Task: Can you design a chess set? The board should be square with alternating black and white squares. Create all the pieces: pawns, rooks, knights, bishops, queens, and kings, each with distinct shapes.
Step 3365:
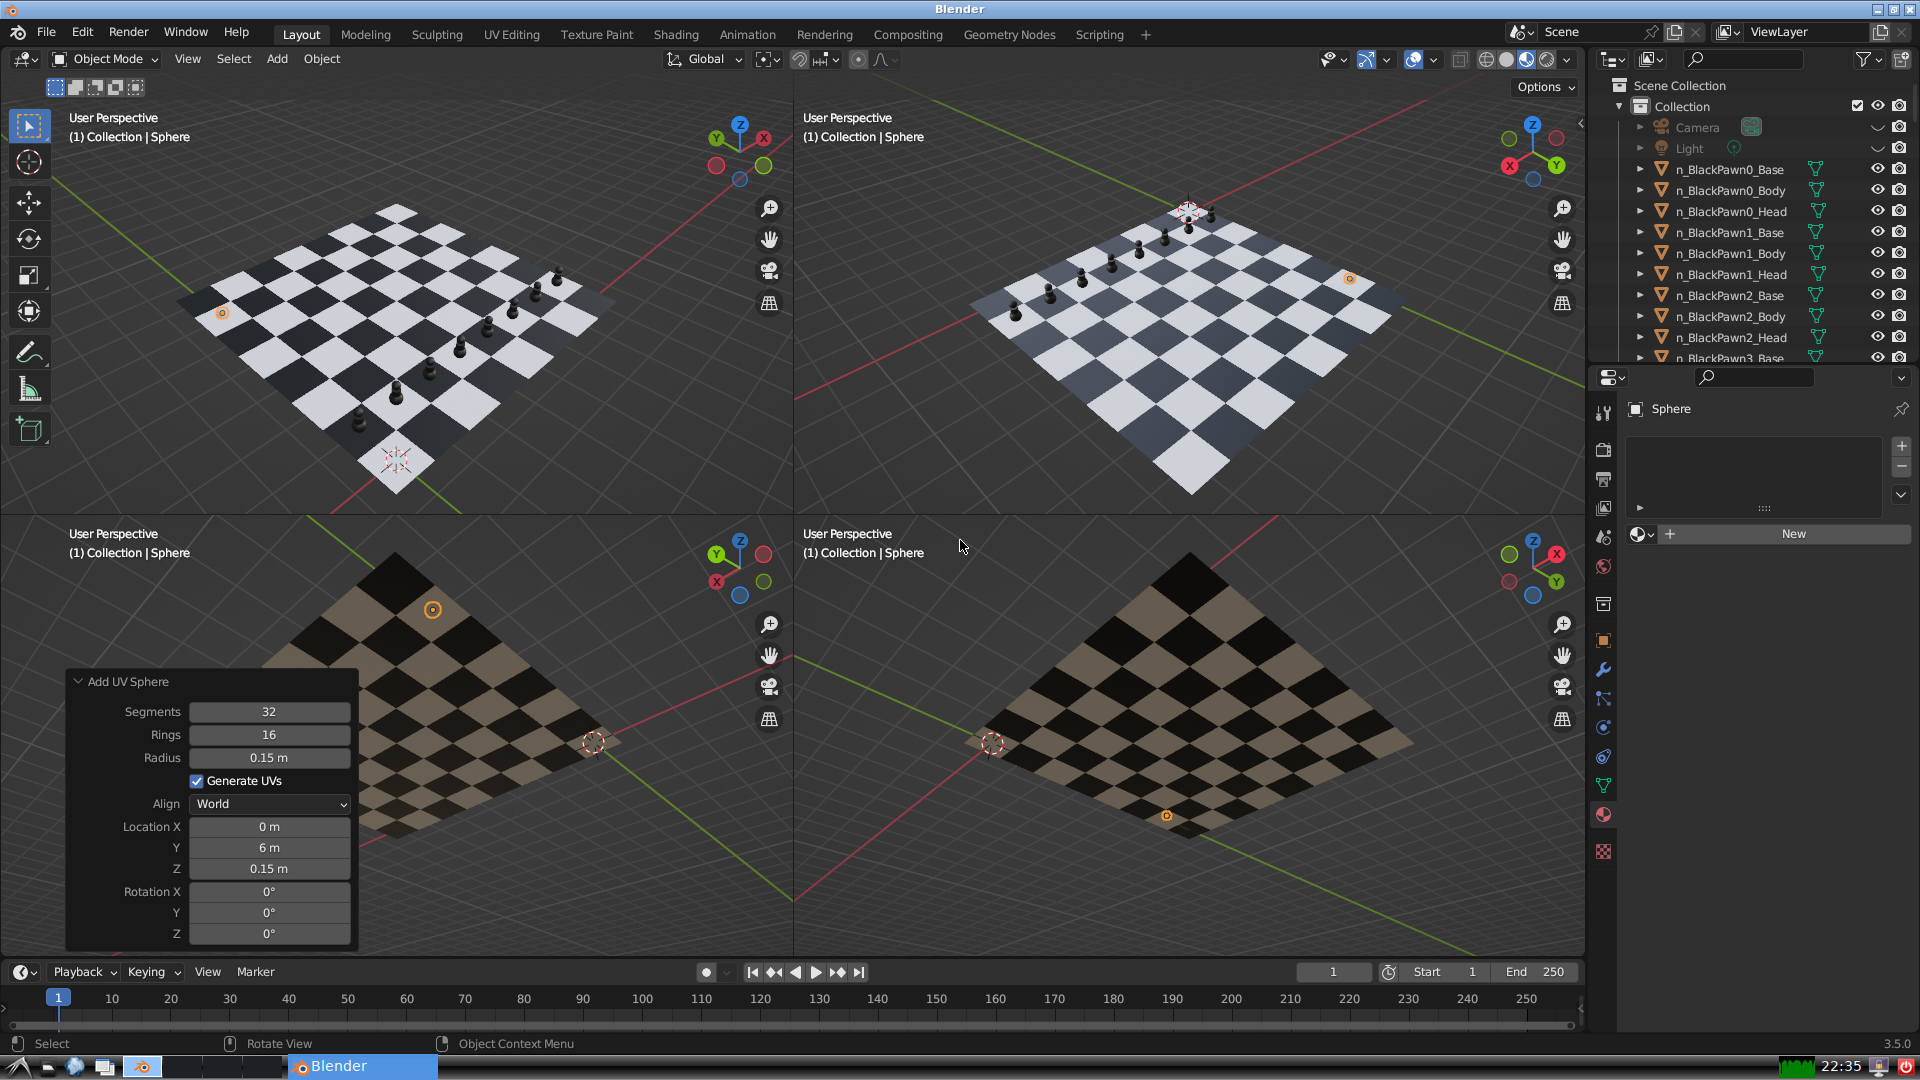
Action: {"key_press": ['Ctrl, Home']}